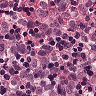
Metastatic tissue present: yes